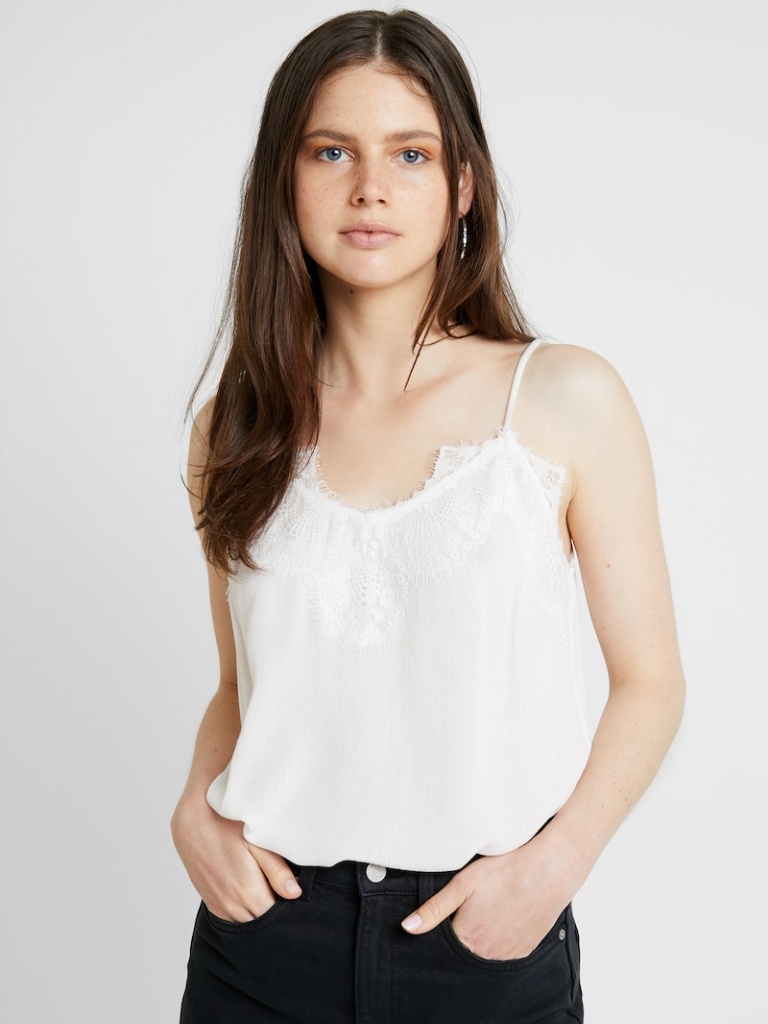
lace relaxed sleeveless hip length Fully Tucked in v-neck camisole